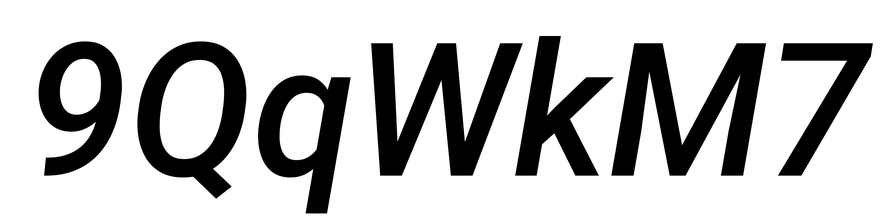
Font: Roboto-Italic_Medium_Italic